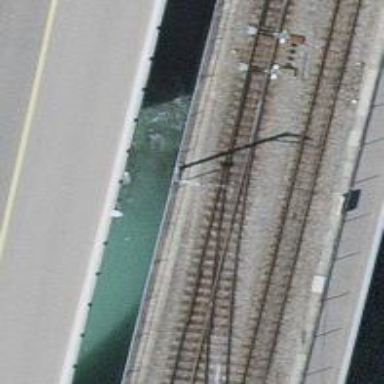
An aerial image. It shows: Narrow-gauge railway bridge with electrified contact lines. It is siding service track with one railway track.